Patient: sex M, age 71
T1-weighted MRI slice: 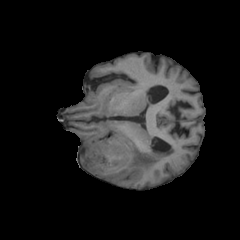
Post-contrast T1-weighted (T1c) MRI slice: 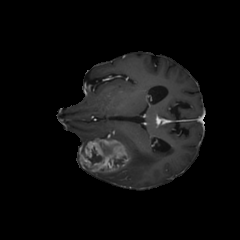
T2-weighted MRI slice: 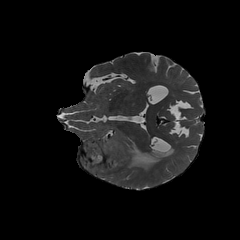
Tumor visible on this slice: yes
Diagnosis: Glioblastoma, IDH-wildtype
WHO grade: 4